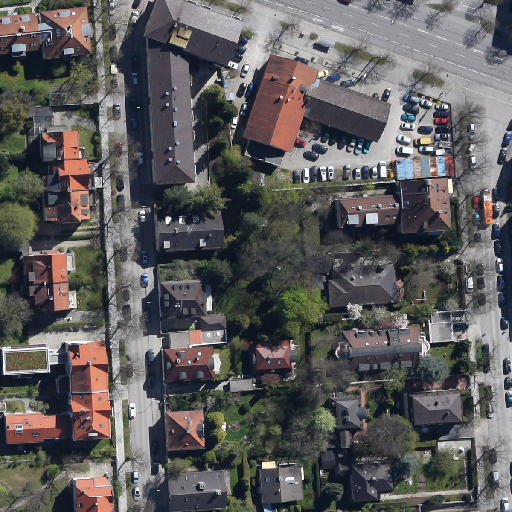
Referring expression: building along the road